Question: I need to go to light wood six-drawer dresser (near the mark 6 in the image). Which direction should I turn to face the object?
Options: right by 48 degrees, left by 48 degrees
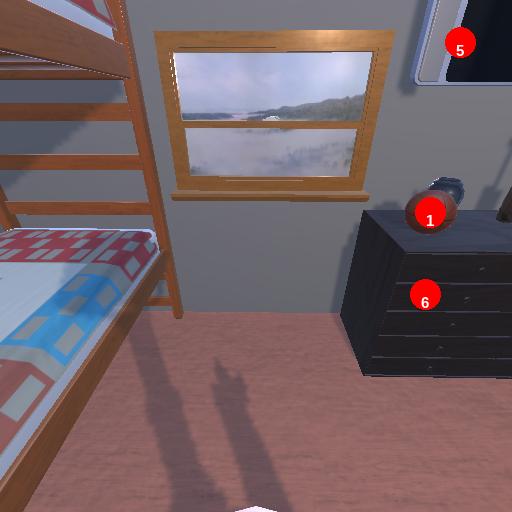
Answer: right by 48 degrees